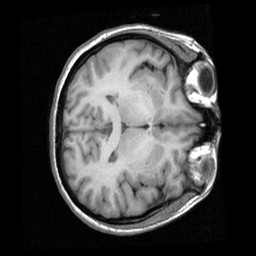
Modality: T1w
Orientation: axial
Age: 38